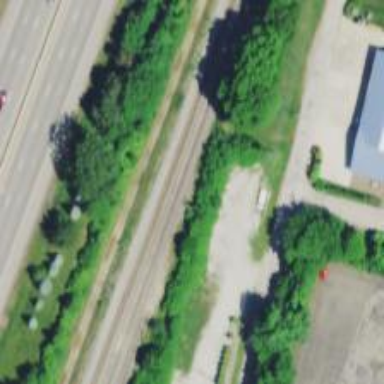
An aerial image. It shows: Railway service station.